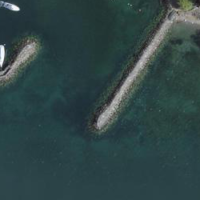
EUNIS habitat code: 14
Species observed at this site:
Cygnus olor
Mergus merganser